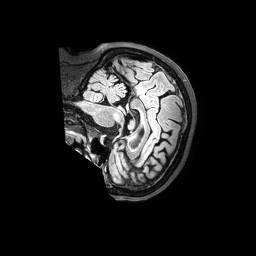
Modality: FLAIR
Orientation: sagittal
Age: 71
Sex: female
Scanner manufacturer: philips
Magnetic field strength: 3 T
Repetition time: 4.8 s
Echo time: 0.2788 s